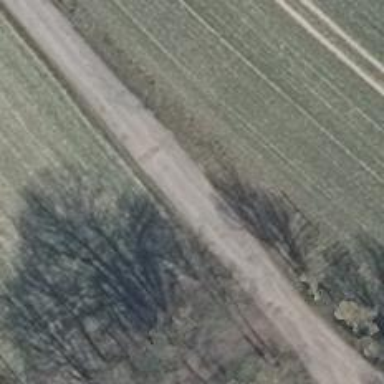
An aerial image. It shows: Unclassified road with asphalt surface.